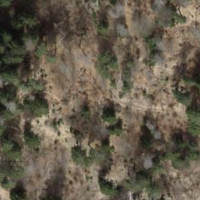
EUNIS habitat code: 43
Species observed at this site:
Juniperus communis